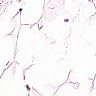
Metastatic tissue present: no